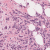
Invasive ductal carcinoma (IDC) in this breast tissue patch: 1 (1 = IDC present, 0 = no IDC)